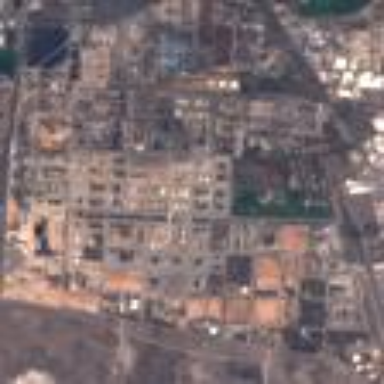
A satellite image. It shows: Industrial area with refinery.